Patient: sex F, age 35
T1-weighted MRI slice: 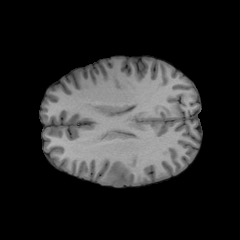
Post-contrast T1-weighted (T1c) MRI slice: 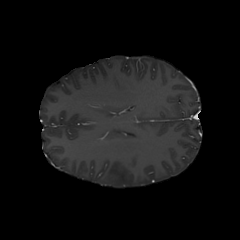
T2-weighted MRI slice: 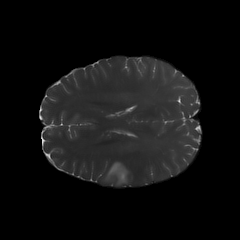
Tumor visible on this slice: yes
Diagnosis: Oligodendroglioma, IDH-mutant, 1p/19q-codeleted
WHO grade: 2